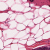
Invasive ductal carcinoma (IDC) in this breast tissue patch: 0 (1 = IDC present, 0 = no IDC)